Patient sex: F
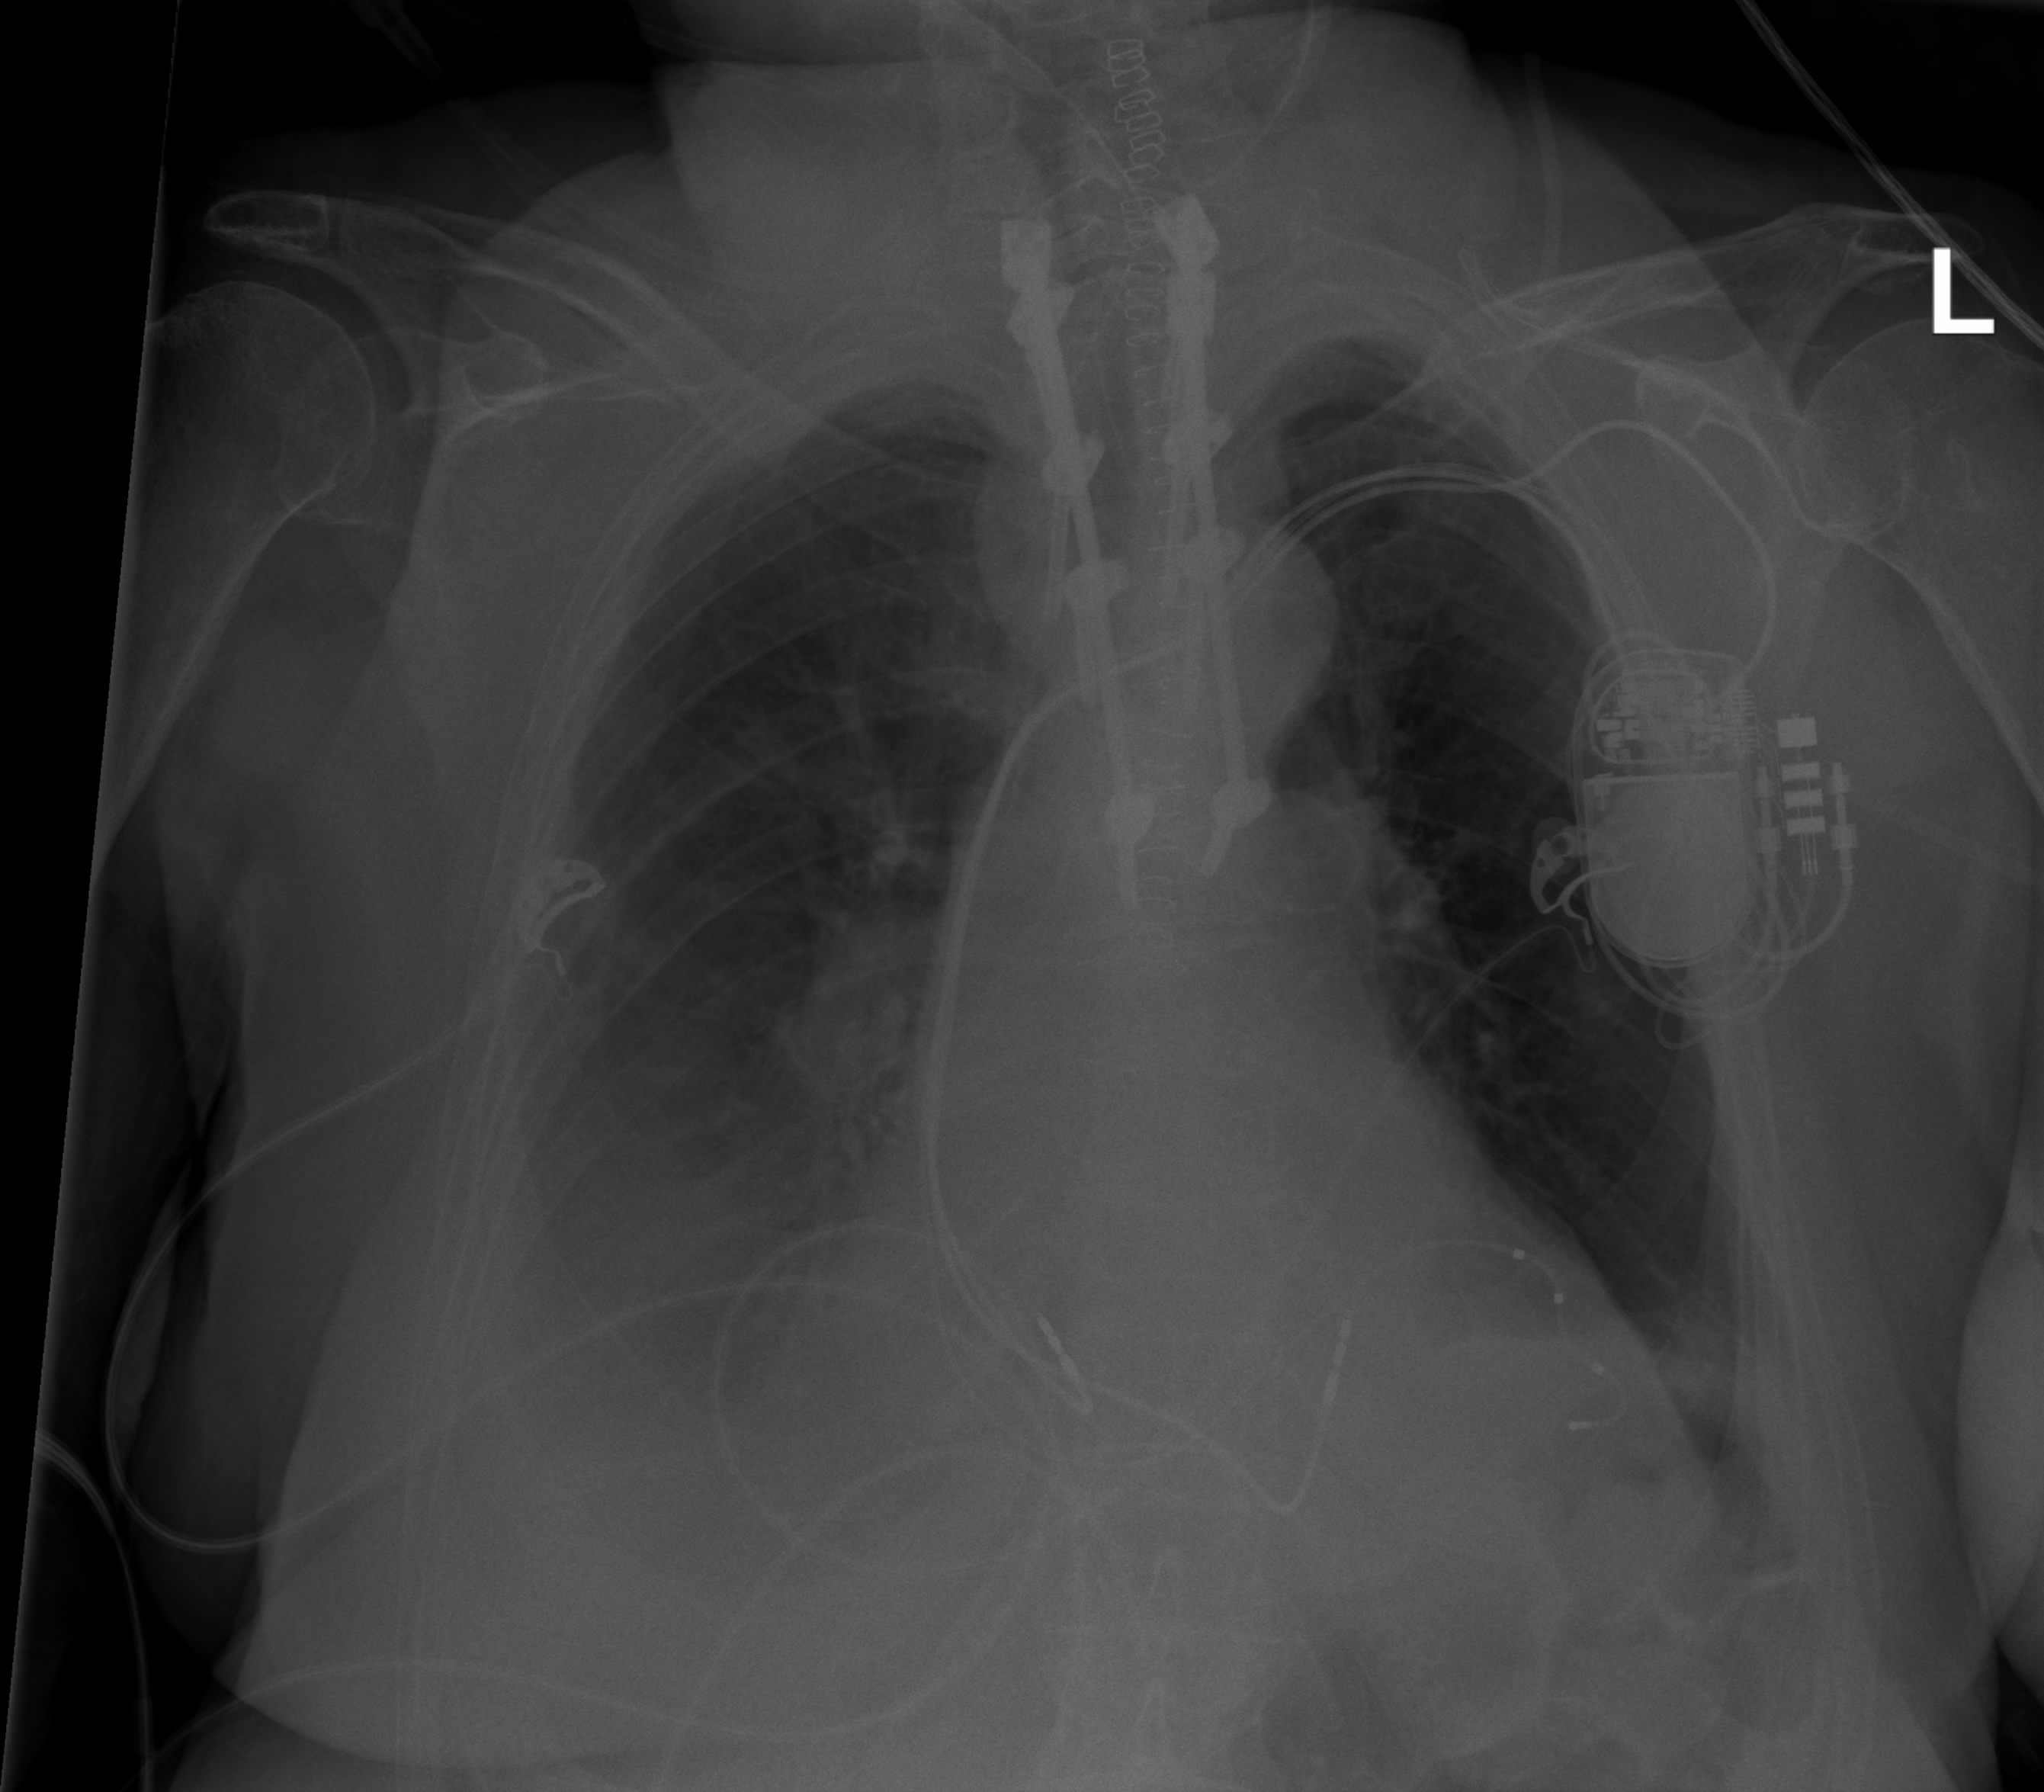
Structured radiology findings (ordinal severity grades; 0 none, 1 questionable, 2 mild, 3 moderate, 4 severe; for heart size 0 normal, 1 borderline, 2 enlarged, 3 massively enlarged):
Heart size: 0
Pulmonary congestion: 0
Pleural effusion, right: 3
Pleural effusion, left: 2
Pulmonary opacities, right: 0
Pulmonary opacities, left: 0
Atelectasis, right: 2
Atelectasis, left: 2